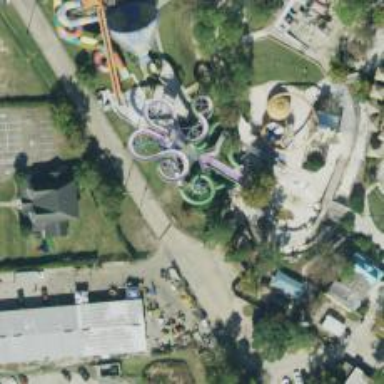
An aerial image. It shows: Water slide attraction.